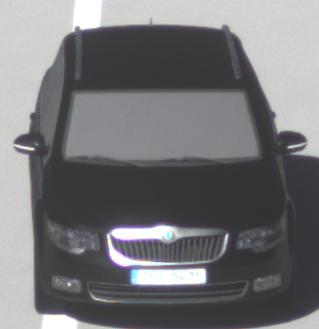
Make: Skoda
Model: Superb Combi 1.4 TSI
Detailed model: Superb (II) Combi
Model produced from: 2010/01
Model produced until: 2011/10
Doors: 5
Color: black
Road condition: dry road
Daytime: morning or afternoon
Contrast: high contrast